Question: I am trying to achieve some logic on Oracle by using simple query and feeling stuck on it. The thing is that I cannot use PL-SQL and this is giving me some headached.
I have three tables with below values

I am trying to get something like:
'''
SELECT T1.CODE,T2.CODE,T3.VALUE
FROM TABLE1 T1
JOIN TABLE2 T2 ON T1.REF = T2.CODE
JOIN TABLE3 T3 ON T2.REF = T3.CODE
WHERE T1.CODE = XXXXX
'''
Result for XXXX = 98
98,2,CCC
Whenever the parameter XXXXX is 99,98,96,95 it returns what I was expecting but the logic I need doesnt work for 97.
My requirement says that in case i cannot find a link in Table2 then I should use always DEF in Table3 and leave unlinked values as NULL. Something like:
Result for XXXX = 97
97,NULL,AAA
I think it could be achieved in a not very "clean" way by using CASE statements but this is an example in which the number of columns shown is very minimal. In my real case it is extremelly bigger... So I want to try to avoid using CASE statements as it would raise the complexity of it a lot.
I tried with different methods but my low experience on Oracle cannot deep so much :)
Any way to achieve this without using PLSQL neither those CASE?
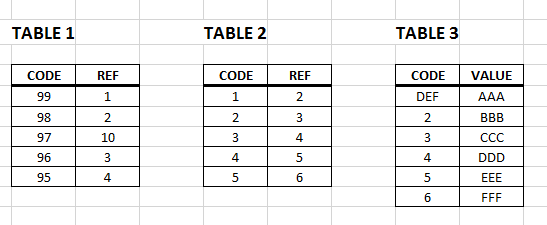
Answer: If I'm understanding correctly, you need to use an 'outer join' instead. You can then use 'COALESCE' to return the value associated with "DEF" if 'T2.REF' is 'NULL':
'''
SELECT T1.CODE,
T2.CODE,
T3.VALUE
FROM TABLE1 T1
LEFT JOIN TABLE2 T2 ON T1.REF = T2.CODE
LEFT JOIN TABLE3 T3 ON COALESCE(T2.REF,'DEF') = T3.CODE
WHERE T1.CODE = XXXXX
'''